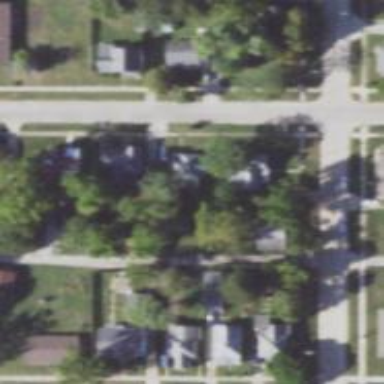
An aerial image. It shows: Sidewalk.